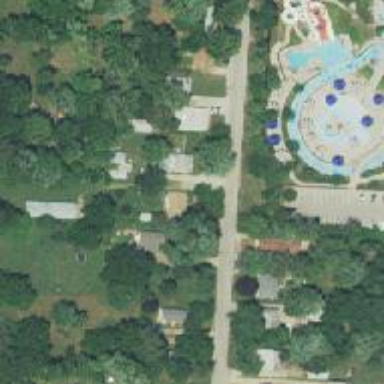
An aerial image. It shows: Driveway.